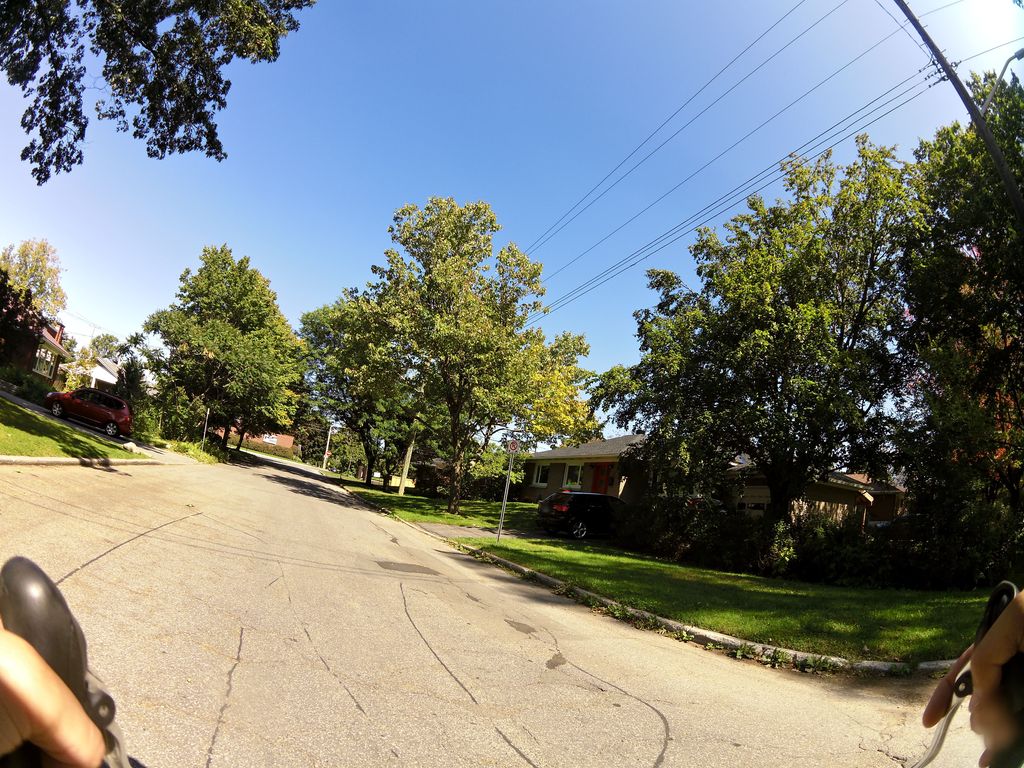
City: ottawa-gatineau